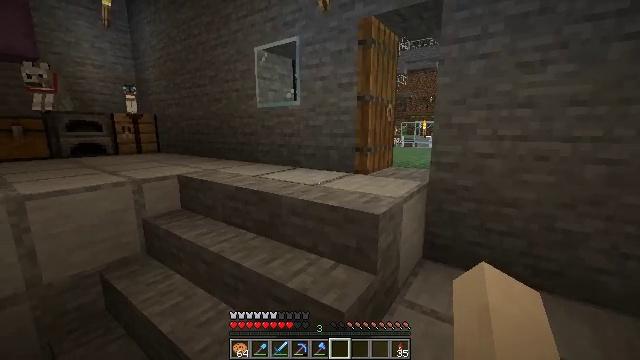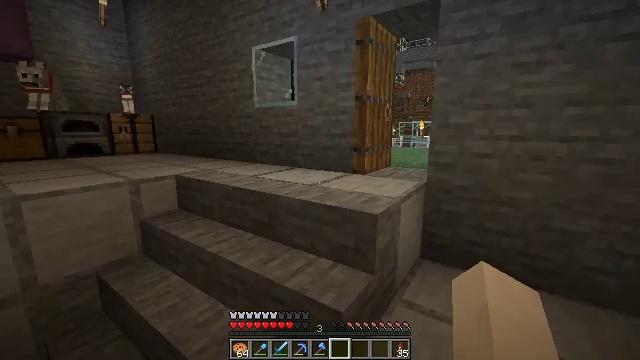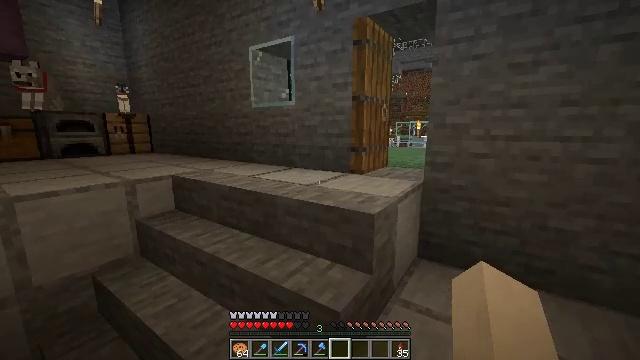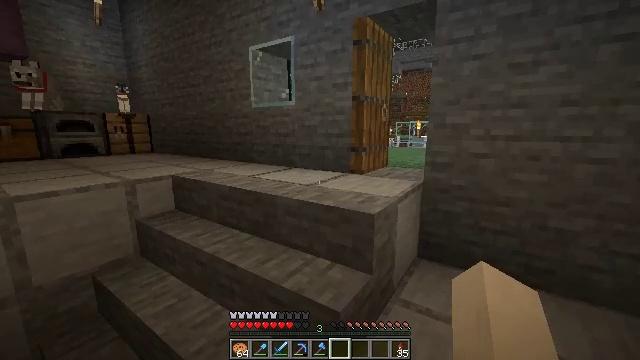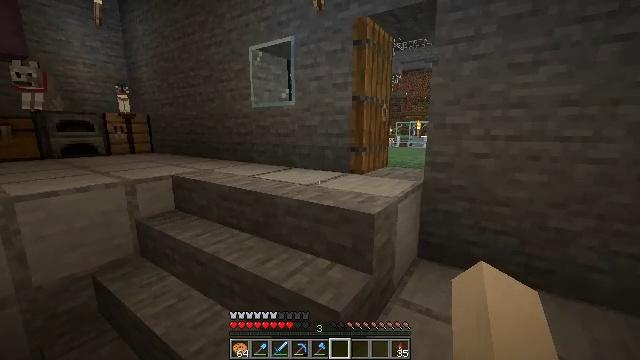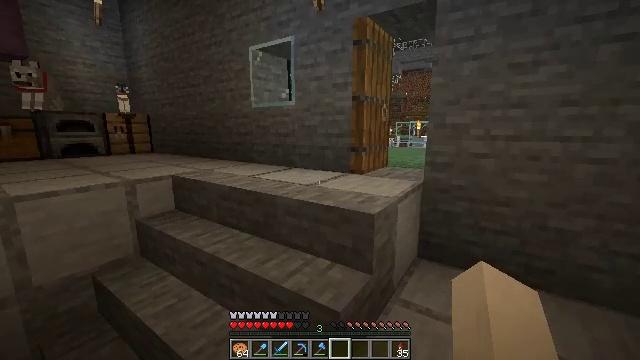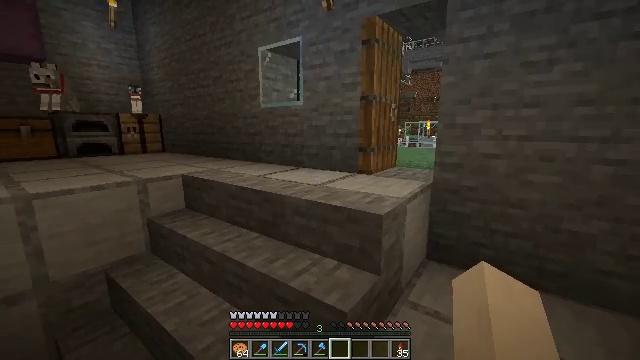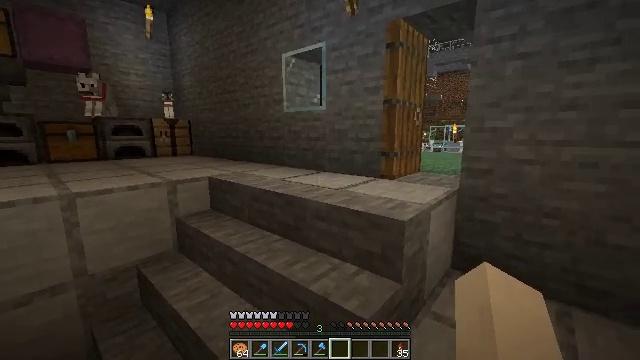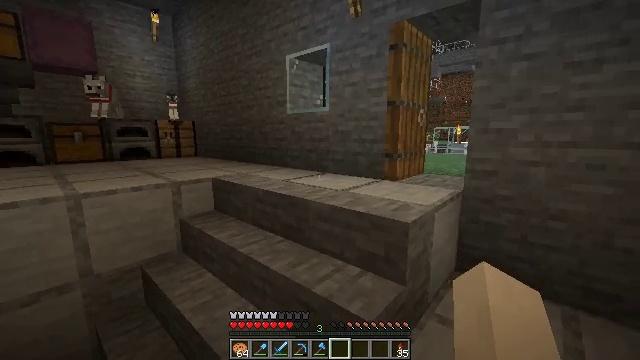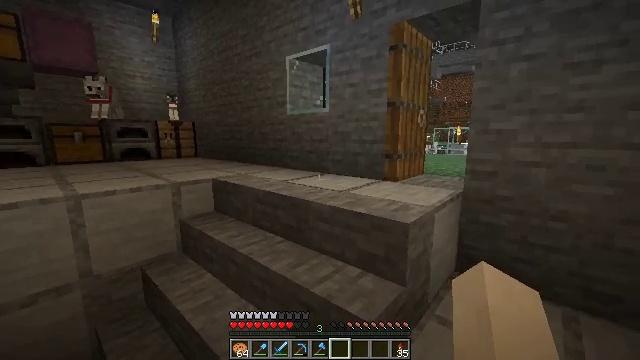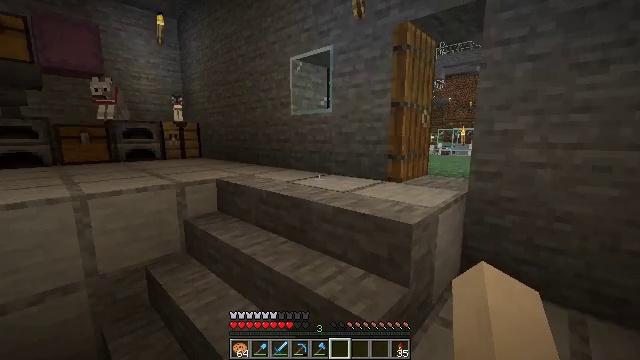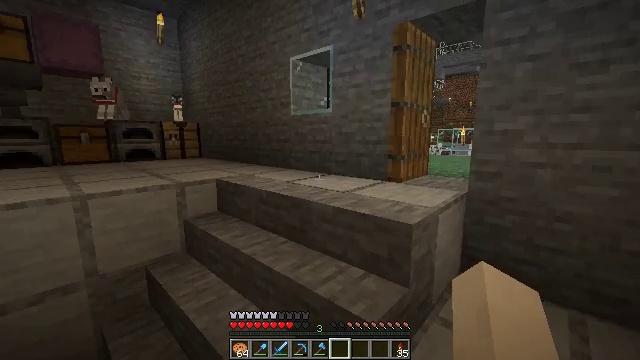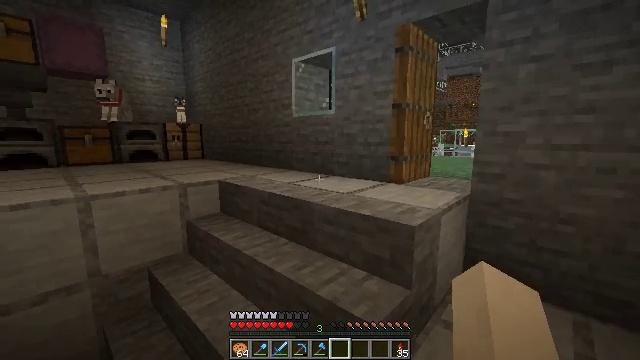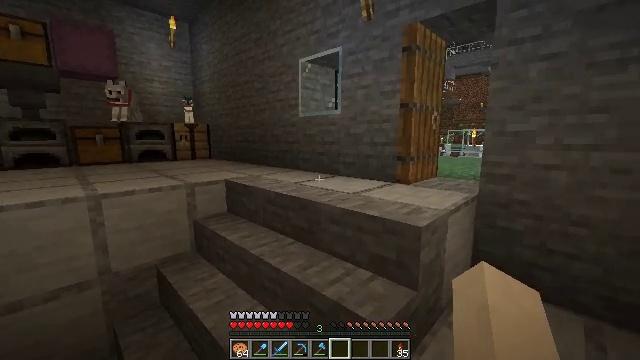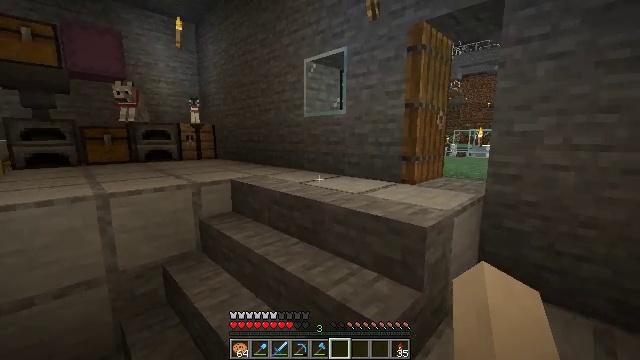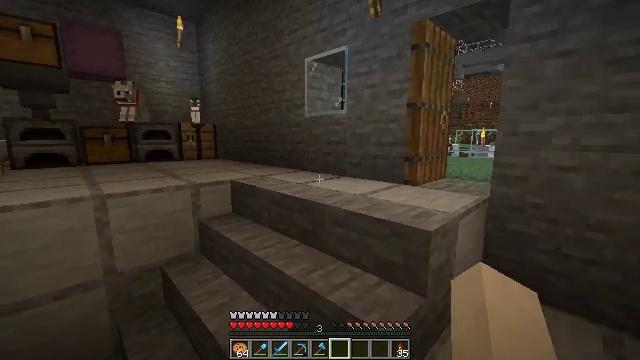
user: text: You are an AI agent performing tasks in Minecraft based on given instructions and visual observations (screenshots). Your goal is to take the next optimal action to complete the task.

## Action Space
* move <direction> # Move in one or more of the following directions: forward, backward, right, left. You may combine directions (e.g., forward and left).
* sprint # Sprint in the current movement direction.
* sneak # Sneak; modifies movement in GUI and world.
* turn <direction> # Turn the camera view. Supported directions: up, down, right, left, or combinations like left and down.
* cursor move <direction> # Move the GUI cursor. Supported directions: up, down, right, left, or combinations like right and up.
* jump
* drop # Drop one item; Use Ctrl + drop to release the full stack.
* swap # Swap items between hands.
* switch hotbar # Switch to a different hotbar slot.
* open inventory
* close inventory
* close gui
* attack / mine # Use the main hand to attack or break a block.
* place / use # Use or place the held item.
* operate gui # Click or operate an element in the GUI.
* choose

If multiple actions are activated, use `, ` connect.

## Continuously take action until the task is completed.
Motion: motion action
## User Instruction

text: Get a golden carrot crafted with gold nuggets and a carrot.
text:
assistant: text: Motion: no_op
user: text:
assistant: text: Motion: no_op
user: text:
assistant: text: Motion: no_op
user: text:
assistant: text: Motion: no_op
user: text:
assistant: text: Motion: no_op
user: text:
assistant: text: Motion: turn left
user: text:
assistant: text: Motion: turn left
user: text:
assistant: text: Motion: no_op
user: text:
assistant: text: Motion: no_op
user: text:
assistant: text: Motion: no_op
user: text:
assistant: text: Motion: no_op
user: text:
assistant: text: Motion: no_op
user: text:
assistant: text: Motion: turn left
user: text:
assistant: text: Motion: turn left
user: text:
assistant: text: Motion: move forward
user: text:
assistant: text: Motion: move forward
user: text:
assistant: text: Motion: move forward
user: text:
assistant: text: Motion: move forward
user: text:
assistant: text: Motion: move forward
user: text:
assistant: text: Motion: move forward
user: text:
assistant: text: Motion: move forward, sprint, turn left
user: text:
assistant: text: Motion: move forward, sprint, turn left
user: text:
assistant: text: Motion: move forward, sprint, turn left
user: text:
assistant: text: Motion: move forward, sprint, turn left
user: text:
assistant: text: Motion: move forward
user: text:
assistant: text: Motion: move forward
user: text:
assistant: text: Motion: move forward
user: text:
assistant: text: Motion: move forward
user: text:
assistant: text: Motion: move forward, sprint
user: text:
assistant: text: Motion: move forward, sprint